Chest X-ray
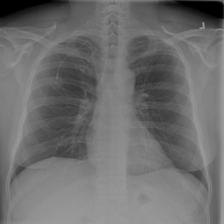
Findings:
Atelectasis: negative
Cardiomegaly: negative
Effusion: negative
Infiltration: negative
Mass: negative
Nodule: negative
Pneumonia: negative
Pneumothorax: negative
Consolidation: negative
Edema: negative
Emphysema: negative
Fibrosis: negative
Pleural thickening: negative
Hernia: negative